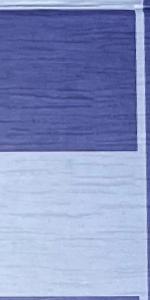
Label: Empty